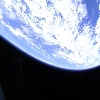
Label: cloud